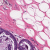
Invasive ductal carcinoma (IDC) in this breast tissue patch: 0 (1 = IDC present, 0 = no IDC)